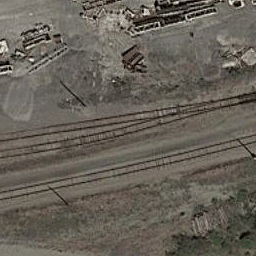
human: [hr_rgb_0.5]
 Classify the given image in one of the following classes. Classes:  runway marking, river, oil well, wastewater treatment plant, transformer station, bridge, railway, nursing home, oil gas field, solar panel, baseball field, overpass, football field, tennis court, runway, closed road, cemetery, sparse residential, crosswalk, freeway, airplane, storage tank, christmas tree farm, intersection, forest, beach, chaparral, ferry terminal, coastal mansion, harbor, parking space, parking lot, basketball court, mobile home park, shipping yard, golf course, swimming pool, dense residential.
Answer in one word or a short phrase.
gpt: railway